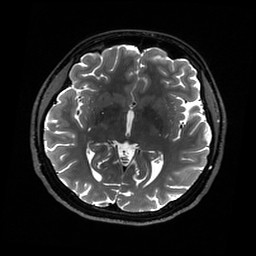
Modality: T2w
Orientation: sagittal